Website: slack
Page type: stored-credit-cards
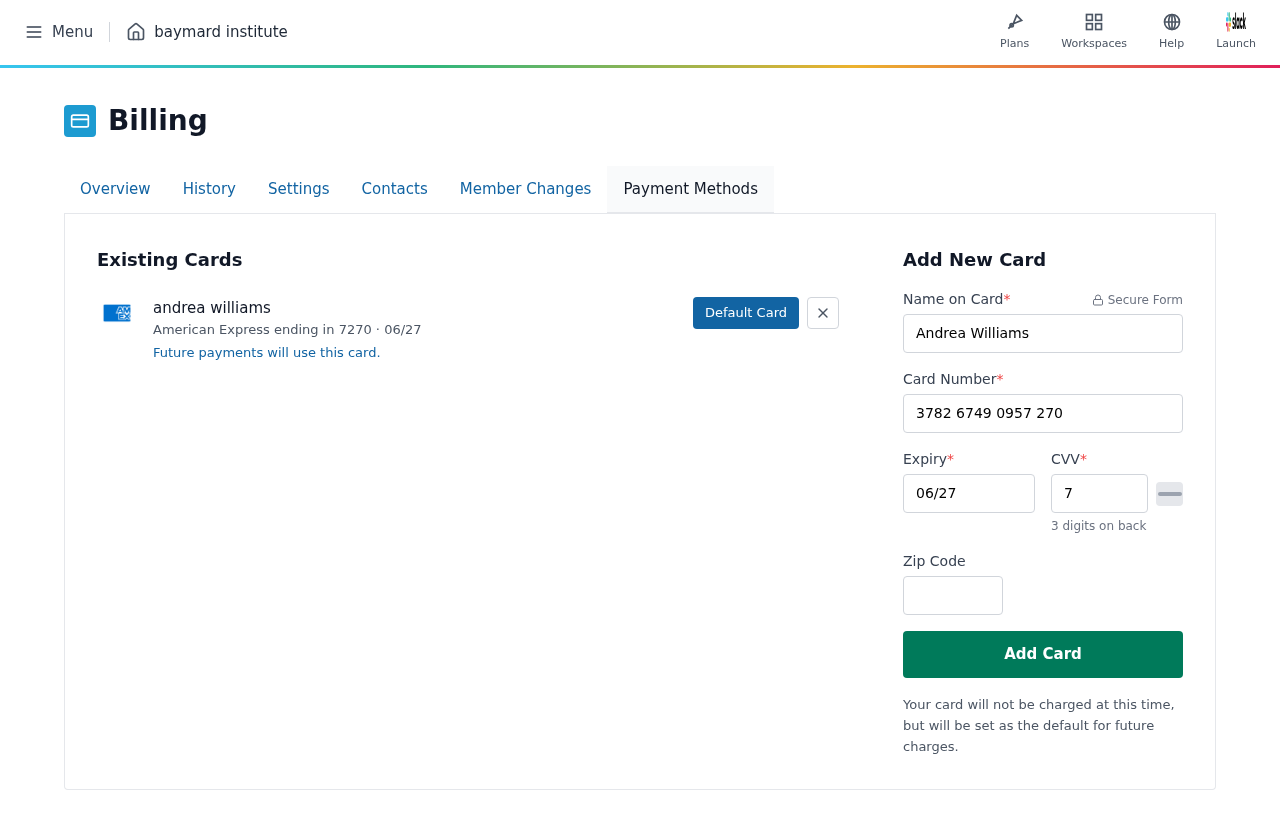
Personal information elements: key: PII_CARD_CVV
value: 7413
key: PII_CARD_EXPIRY
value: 06/27
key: PII_CARD_EXPIRY_MONTH
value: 06
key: PII_CARD_EXPIRY_YEAR
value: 27
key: PII_CARD_LAST4
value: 7270
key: PII_CARD_NUMBER
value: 3782 6749 0957 270
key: PII_CARD_TYPE
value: American Express
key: PII_FULLNAME
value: andrea williams
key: PII_FULLNAME
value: Andrea Williams
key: PII_POSTCODE
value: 32702